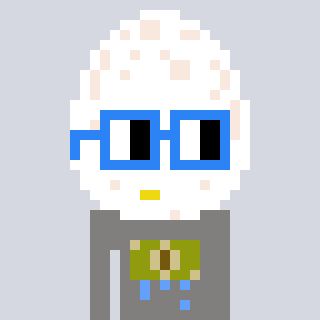
a pixel art character with square blue glasses, a egg-shaped head and a bluegrey-colored body on a cool background